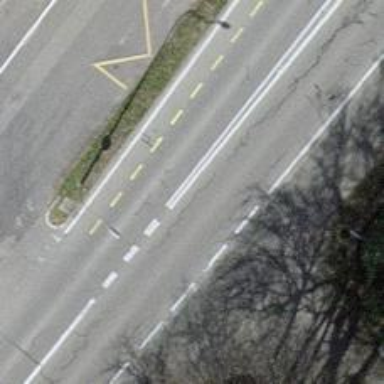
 featuring cycle lane on the left and cycle track on the right."